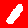
Digit: 1